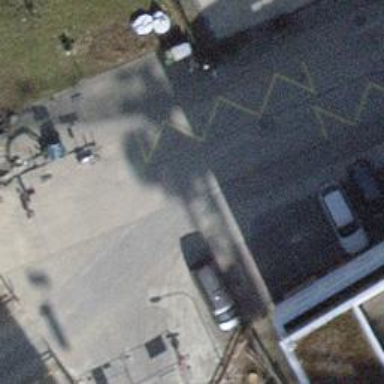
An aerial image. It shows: Bus stop equipped with public transport stop position.